Question: How to implement <URL> plugin for MVC 3 ?
for this type of output

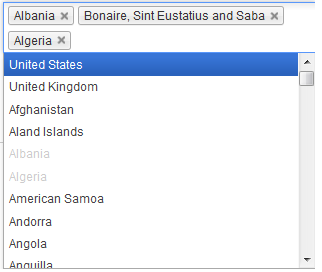
Answer: I have reconfigure chosen plugin as below and working properly.
My razor :
'''
<div style="width: 750px; clear: both; margin-left: 170px;">
@Html.ListBox(
"Emailaddress",
ViewBag.EmailaddressList as MultiSelectList,
new { @class = "chosen-select", data_placeholder = "Choose a Emailaddress...", style = "width:750px;", tabindex = "4" }
)
</div>
'''
Add this script after your html Razor code
'''
<script src="@Url.Content("~/Scripts/chosen.js/chosen.jquery.js")" type="text/javascript"></script>
<script type="text/javascript">
var config = {
'.chosen-select': {},
'.chosen-select-deselect': { allow_single_deselect: true },
'.chosen-select-no-single': { disable_search_threshold: 10 },
'.chosen-select-no-results': { no_results_text: 'Oops, nothing found!' },
'.chosen-select-width': { width: "95%" }
}
for (var selector in config) {
$(selector).chosen(config[selector]);
}
</script>
'''
My viewbag :
'''
ViewBag.Skills = new MultiSelectList(EmailaddressList, "Id", "EmailId");
'''